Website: apple
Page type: account-selection
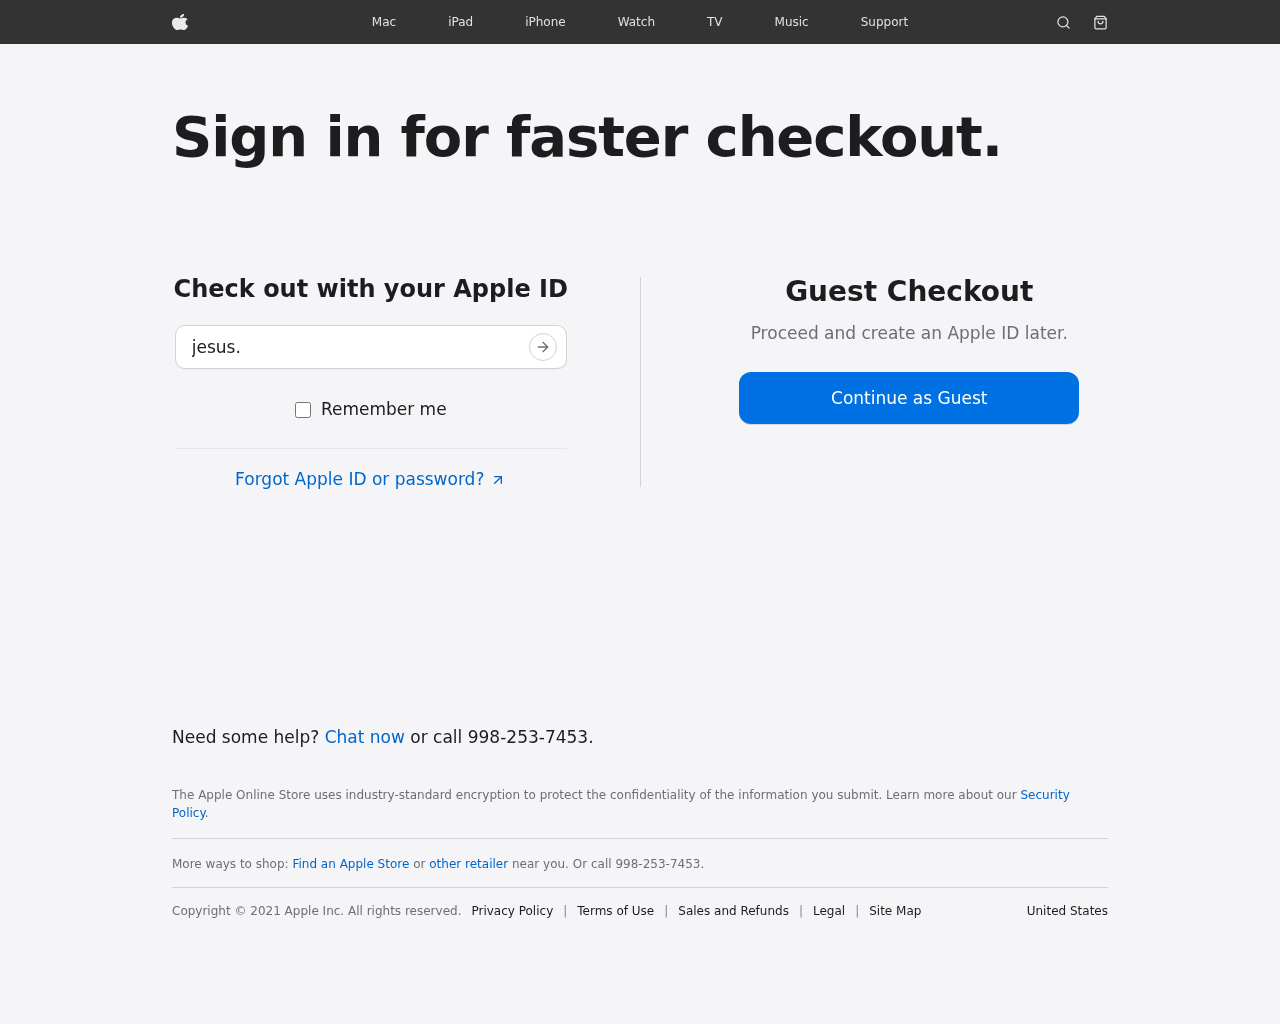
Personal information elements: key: PII_LOGIN_USERNAME
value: jesus.jenkins